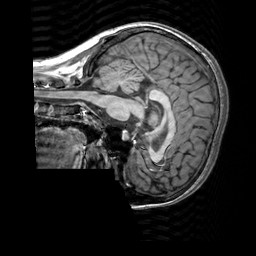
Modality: T1w
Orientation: sagittal
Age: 20
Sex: female
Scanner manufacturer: siemens
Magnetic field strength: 3 T
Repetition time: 2.3 s
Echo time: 0.00303 s